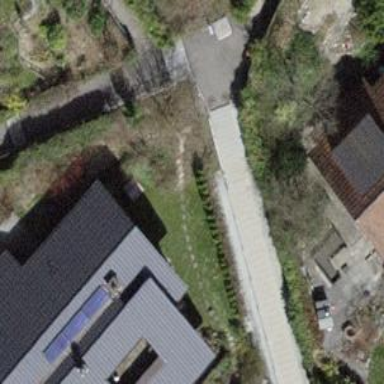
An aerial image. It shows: Paved footway.